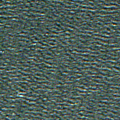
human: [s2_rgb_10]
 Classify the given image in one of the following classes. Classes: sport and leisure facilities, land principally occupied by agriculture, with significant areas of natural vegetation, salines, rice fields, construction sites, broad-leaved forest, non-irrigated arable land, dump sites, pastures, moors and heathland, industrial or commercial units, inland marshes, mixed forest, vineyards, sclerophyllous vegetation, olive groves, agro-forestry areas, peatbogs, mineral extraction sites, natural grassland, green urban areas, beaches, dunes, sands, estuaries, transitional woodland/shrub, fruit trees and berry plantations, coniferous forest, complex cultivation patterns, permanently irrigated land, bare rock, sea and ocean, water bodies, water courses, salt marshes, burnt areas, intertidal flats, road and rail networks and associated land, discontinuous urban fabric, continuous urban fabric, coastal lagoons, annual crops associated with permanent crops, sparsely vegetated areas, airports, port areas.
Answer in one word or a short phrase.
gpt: sea and ocean